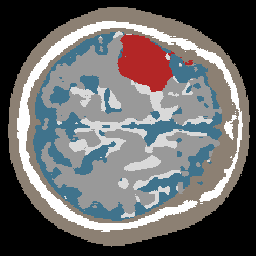
Label: lesion